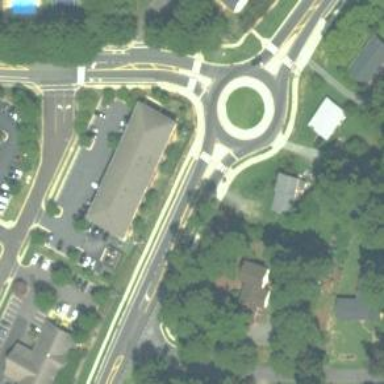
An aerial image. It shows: Secondary road made of asphalt leading to roundabout.